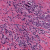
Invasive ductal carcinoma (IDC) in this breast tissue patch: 1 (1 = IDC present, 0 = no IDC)